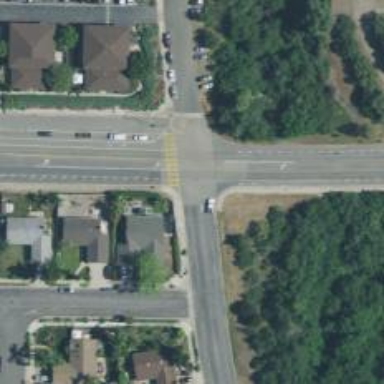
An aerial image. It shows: Unmarked crossing on the road.